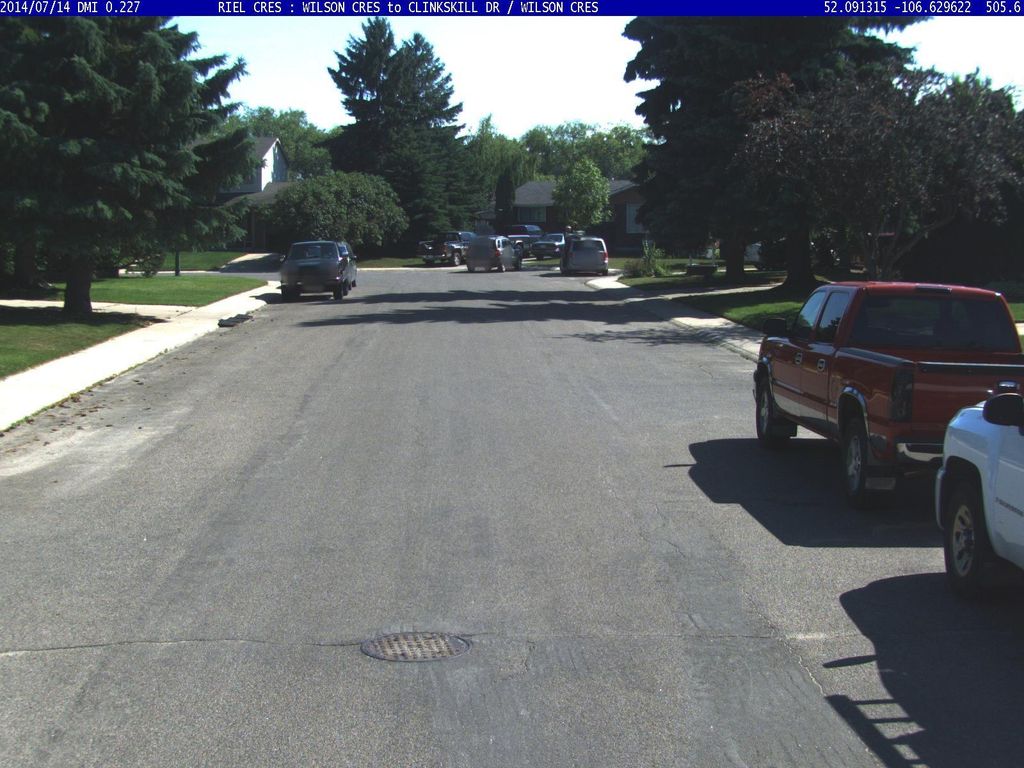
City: saskatoon